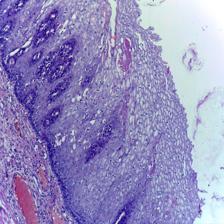
Diagnosis: Normal